Aerial crown-view tile of a tropical tree (Barro Colorado Island, Panama), acquired 20250715:
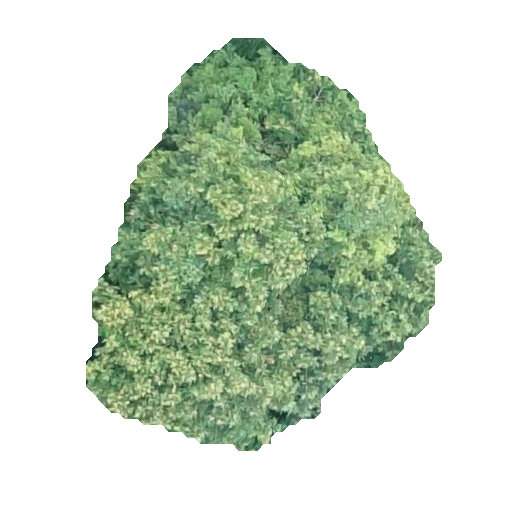
Species: Dipteryx oleifera
GBIF accepted scientific name: Dipteryx oleifera
Crown area: 144.373 m²